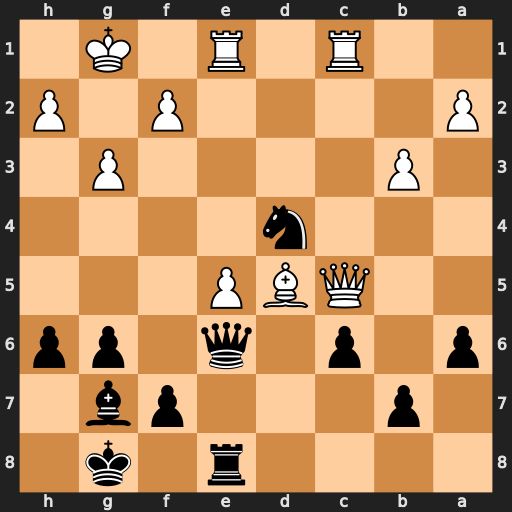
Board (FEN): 4r1k1/1p3pb1/p1p1q1pp/2QBP3/3n4/1P4P1/P4P1P/2R1R1K1
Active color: b
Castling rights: -
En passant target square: -
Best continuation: Qxd5 Qxd5 cxd5